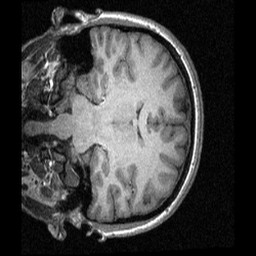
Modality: T1w
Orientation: coronal
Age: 22
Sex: female